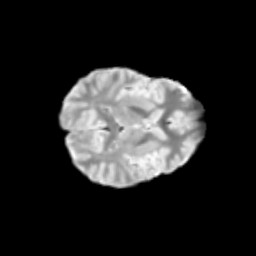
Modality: T2w
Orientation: axial
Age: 12
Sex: female
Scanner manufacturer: siemens
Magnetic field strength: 3 T
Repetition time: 3.8 s
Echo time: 0.07 s